Field crop: maize
Growth stage: 2
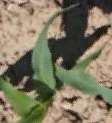
Species: maize